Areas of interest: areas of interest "Lijiang Garden Residential Community"
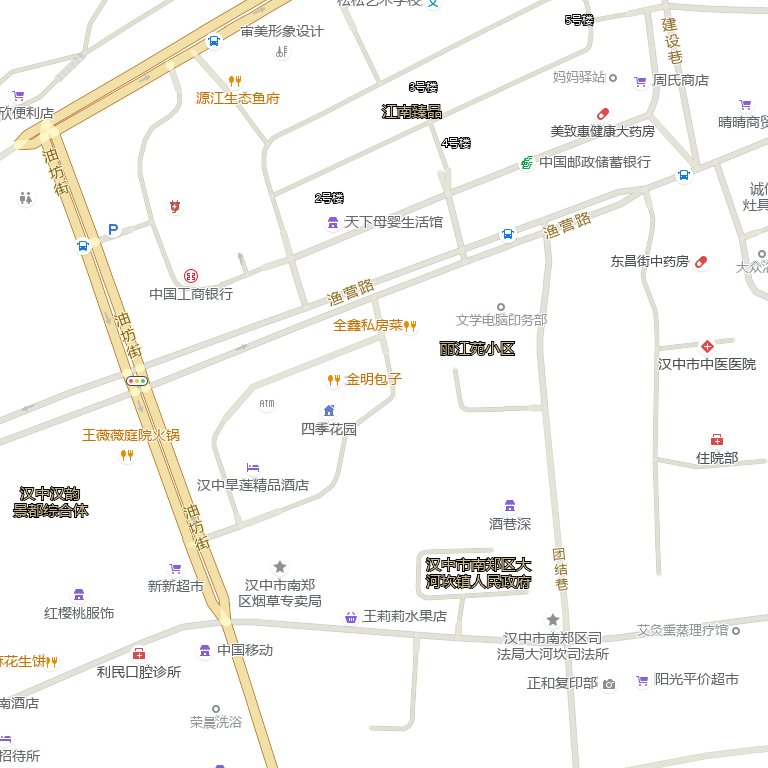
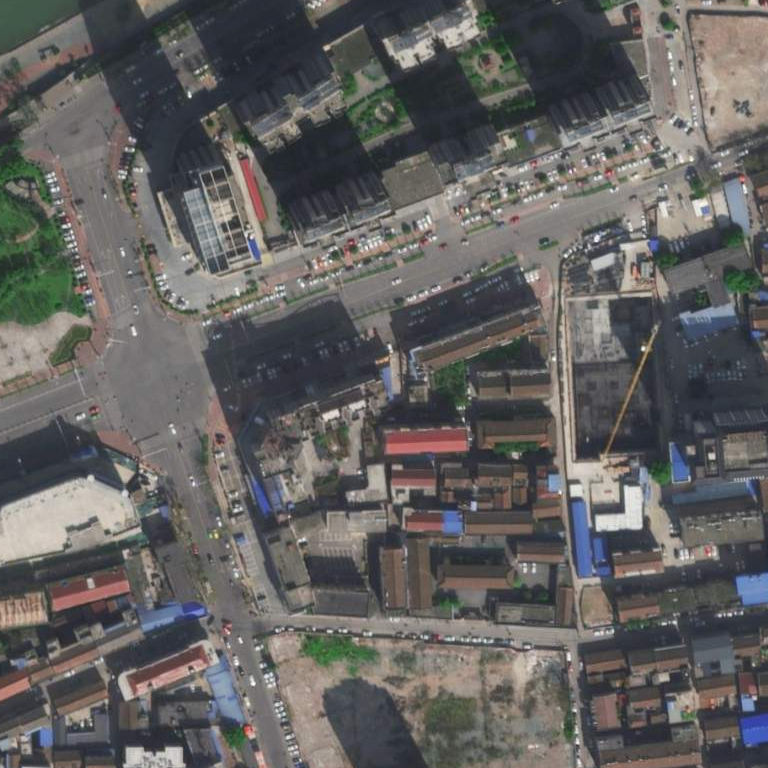